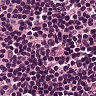
Metastatic tissue present: no